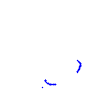
Particle: proton